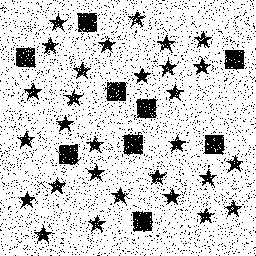
Squares: 9
Triangles: 0
Stars: 29
Total shapes: 38